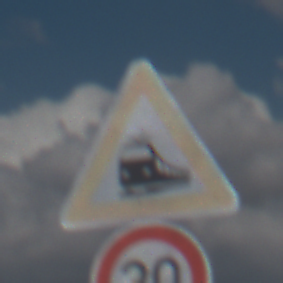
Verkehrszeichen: Bahnuebergang
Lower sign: Geschwindigkeit30
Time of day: Midday
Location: Outdoor (Nature)
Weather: PartlyCloudy
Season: NotSpecified
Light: Natural